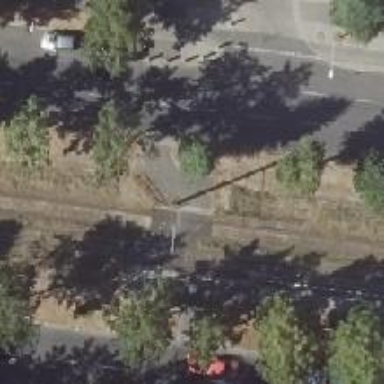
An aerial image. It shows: Tram crossing on the railway.